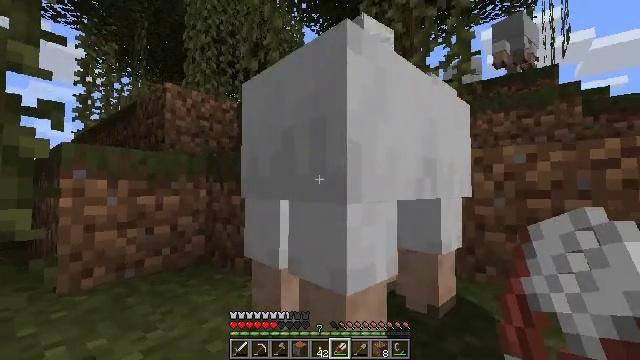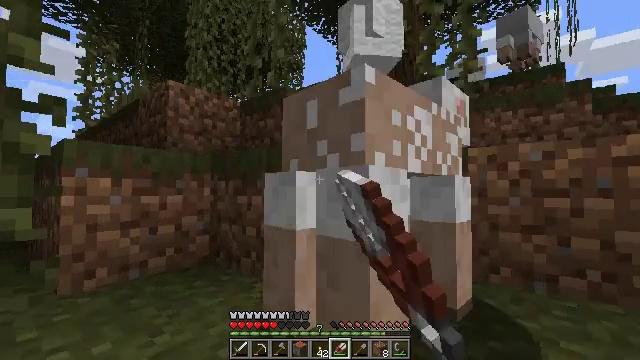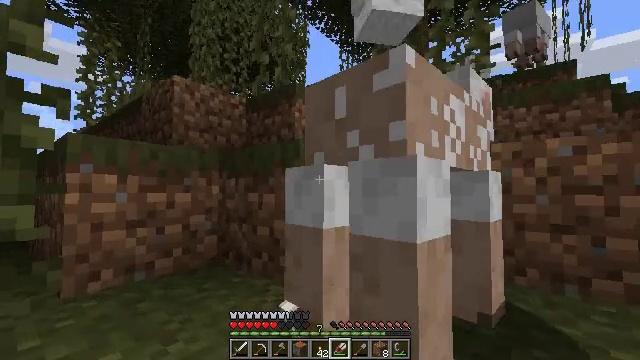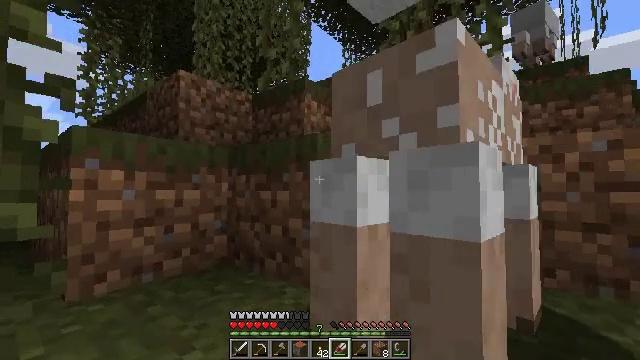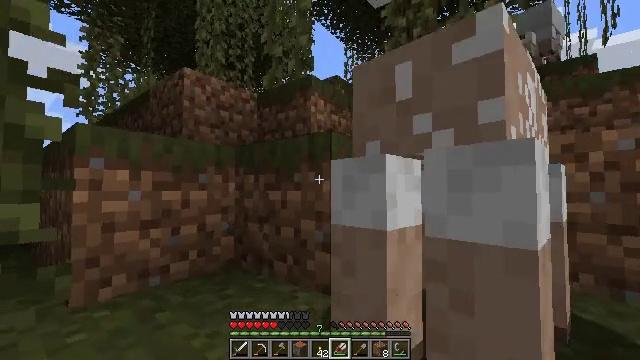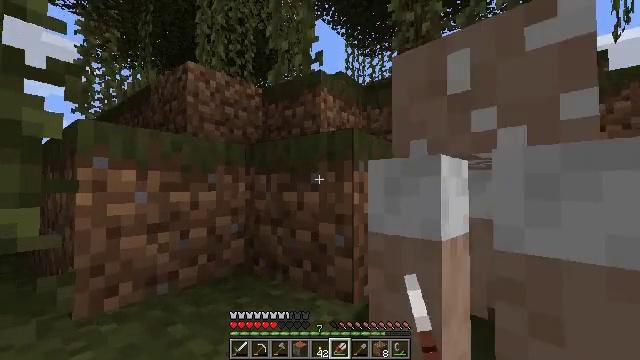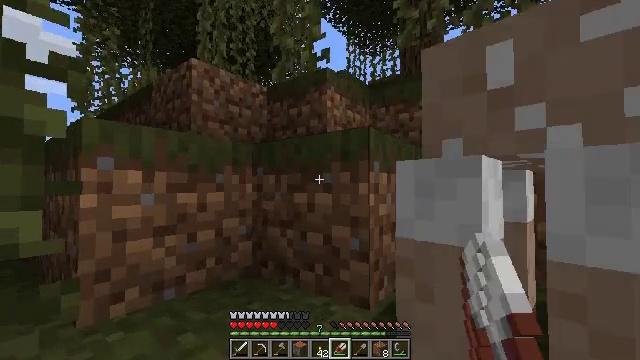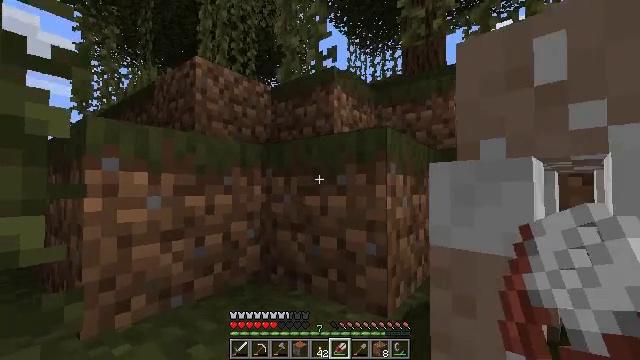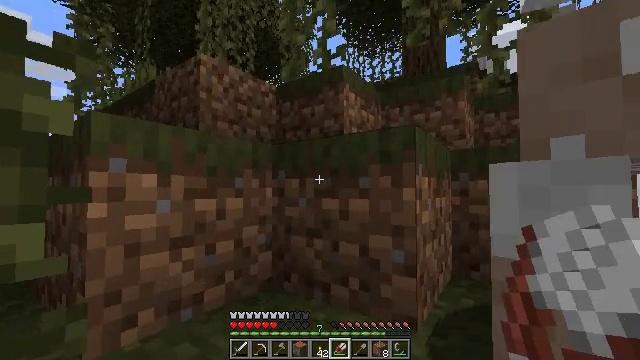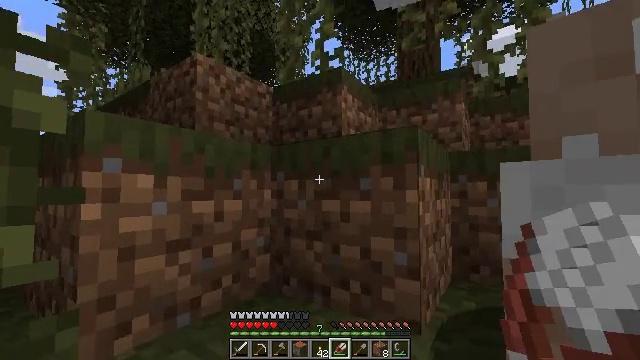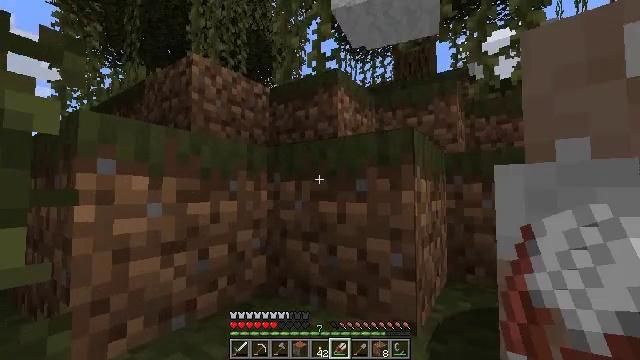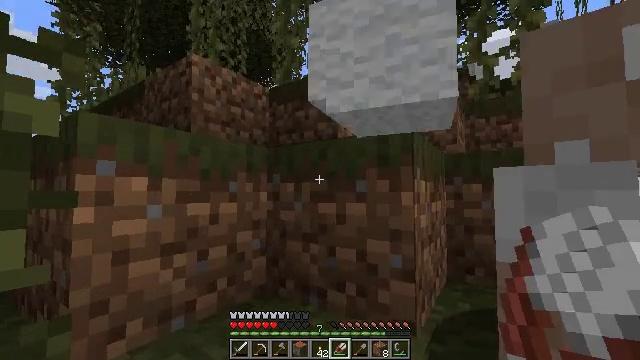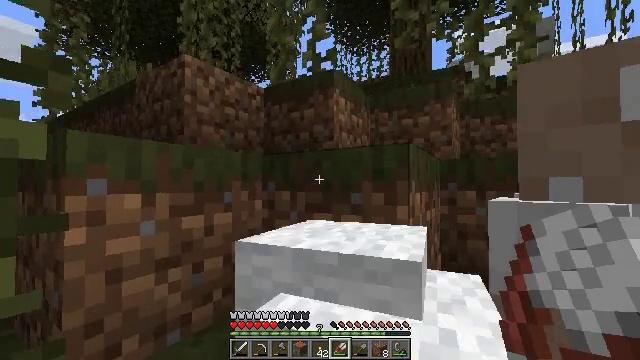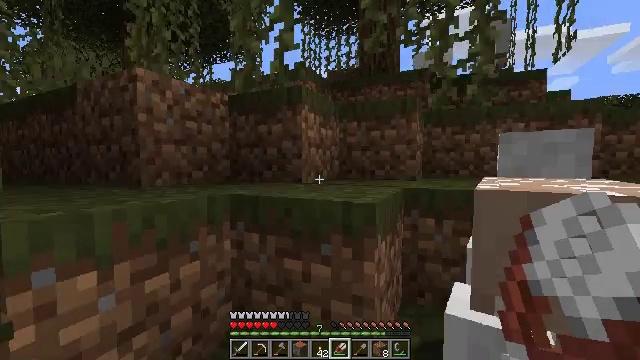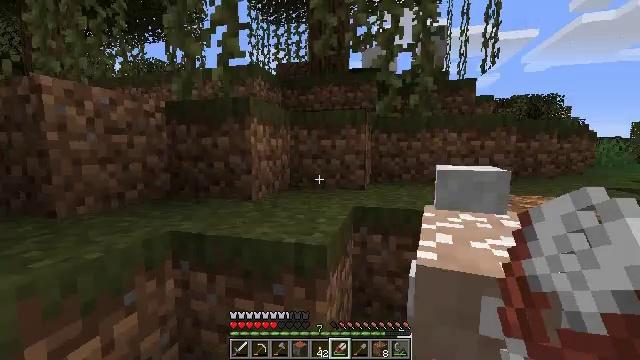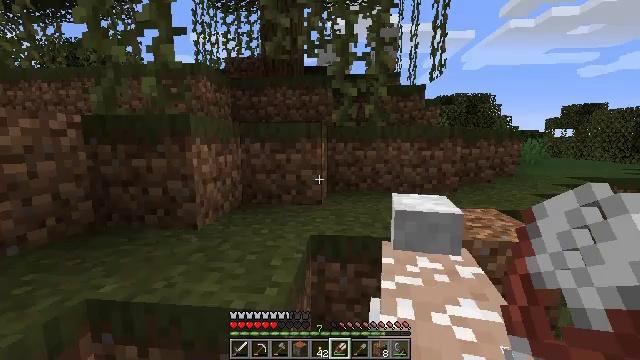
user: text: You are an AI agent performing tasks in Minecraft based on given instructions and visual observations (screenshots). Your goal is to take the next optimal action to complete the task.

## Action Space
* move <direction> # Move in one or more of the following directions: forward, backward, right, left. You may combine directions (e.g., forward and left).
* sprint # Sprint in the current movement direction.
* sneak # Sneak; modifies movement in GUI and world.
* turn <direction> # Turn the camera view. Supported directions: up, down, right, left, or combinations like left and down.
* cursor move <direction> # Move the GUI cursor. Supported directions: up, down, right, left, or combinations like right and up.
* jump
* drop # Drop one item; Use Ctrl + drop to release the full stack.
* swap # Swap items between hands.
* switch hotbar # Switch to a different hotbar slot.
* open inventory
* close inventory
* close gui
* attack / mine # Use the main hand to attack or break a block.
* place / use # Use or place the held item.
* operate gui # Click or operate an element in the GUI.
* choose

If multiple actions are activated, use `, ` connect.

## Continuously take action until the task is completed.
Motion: motion action
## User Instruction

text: Drop shears.
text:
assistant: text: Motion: move forward
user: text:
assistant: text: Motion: move forward
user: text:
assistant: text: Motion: move forward
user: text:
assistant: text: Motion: move forward, use / place
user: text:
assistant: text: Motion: move forward, use / place
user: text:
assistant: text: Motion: move forward, use / place
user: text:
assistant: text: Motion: move forward, use / place
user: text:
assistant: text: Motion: move forward, turn right
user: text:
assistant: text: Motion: move forward, turn right
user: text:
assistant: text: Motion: move forward
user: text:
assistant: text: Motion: move forward
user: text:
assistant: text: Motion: move forward, turn right and down, jump
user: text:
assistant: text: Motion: move forward, turn right and down, jump
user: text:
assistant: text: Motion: move forward, turn right and down, jump
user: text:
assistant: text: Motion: move forward, turn right and down
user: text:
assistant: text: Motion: move forward, turn right
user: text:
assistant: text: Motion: move forward
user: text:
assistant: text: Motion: move forward
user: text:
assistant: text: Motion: move forward
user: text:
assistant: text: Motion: move forward
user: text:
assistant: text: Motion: move forward
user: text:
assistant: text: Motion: move forward
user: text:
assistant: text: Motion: move forward, jump
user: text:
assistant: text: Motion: move forward, jump
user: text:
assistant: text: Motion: move forward, jump
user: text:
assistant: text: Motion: move forward, jump
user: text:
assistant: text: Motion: move forward
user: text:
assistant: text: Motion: move forward
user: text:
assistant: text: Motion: move forward
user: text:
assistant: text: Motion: move forward